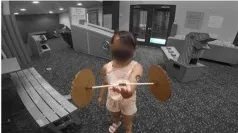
Key Moments in the No-body Car Case. Panels (A-D) display still images from Eve's interactions with Gravity Racer, alongside a transcript of the group's verbal interactions that align with these frames.
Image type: medical_photograph (skin_photograph)